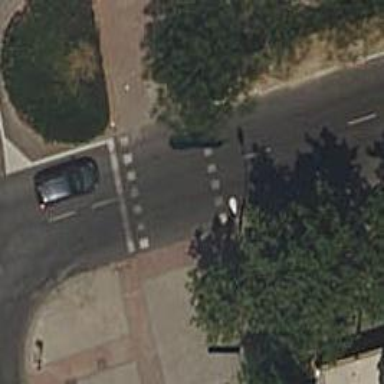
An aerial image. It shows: Road crossing with traffic signals.